Interaction volume radius: 5 \u00c5
Interaction volume height: 35 \u00c5
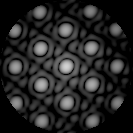
Disorder parameter: 0.0218